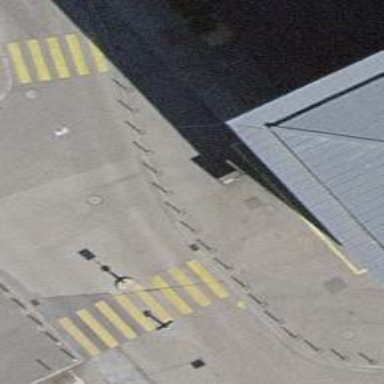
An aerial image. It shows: Bollard.